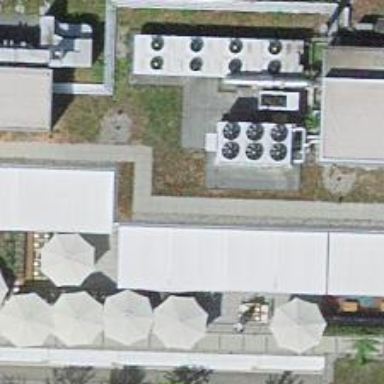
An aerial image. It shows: Outdoor seating area for leisure land.